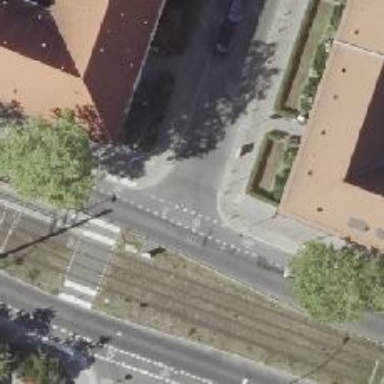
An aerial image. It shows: Asphalt footpath with unmarked crossing.